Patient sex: F
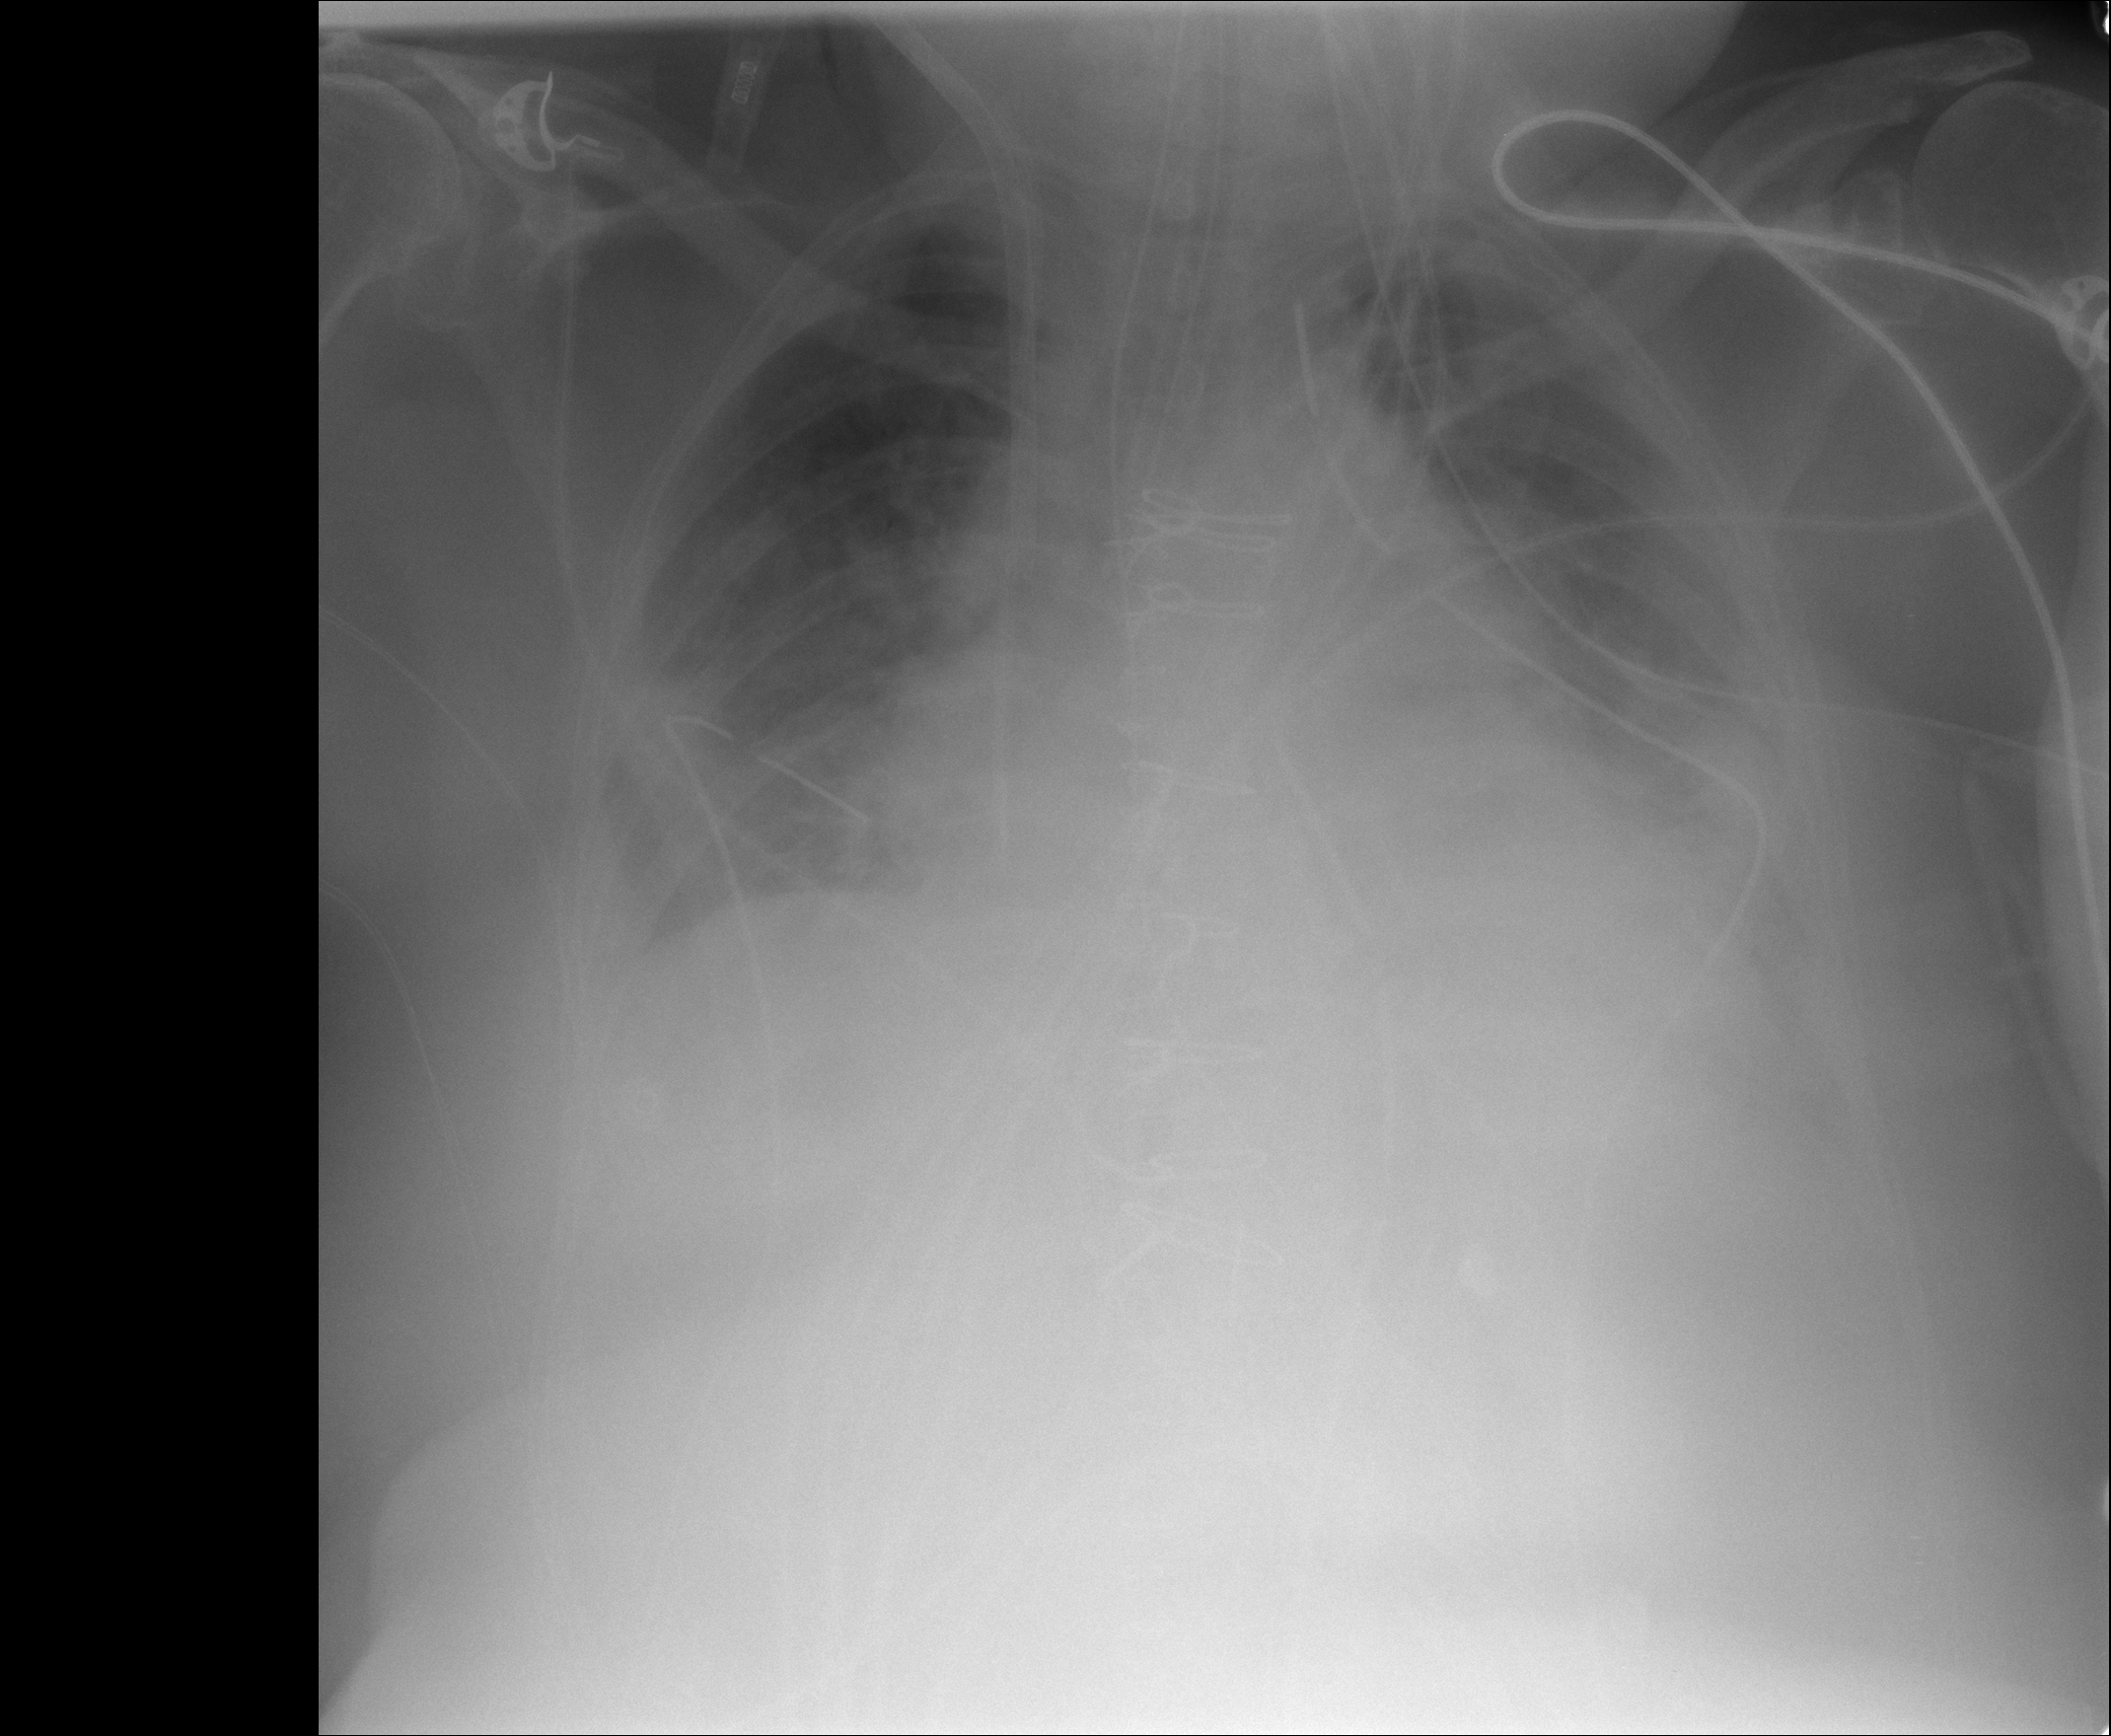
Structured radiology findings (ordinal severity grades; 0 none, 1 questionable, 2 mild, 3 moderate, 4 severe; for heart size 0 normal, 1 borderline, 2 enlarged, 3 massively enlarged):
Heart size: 1
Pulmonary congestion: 0
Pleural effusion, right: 0
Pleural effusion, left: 2
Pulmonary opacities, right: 0
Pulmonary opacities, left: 0
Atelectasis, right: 2
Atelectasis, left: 2